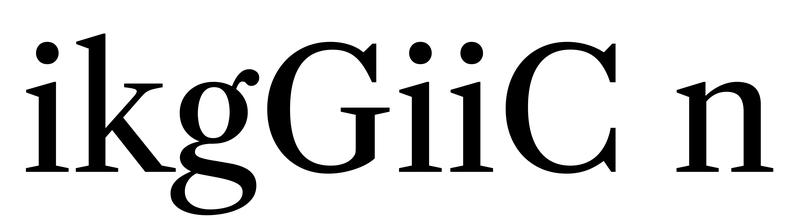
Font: LibreCaslonText_Regular